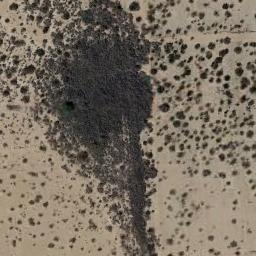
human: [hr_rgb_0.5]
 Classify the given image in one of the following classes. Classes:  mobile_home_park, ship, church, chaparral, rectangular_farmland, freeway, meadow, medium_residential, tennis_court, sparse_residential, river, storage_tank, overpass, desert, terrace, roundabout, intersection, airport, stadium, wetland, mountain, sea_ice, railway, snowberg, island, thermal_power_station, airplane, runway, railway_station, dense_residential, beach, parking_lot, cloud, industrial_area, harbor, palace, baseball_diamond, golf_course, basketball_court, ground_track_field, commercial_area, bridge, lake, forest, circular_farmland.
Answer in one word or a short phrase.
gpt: chaparral